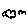
Label: cloud